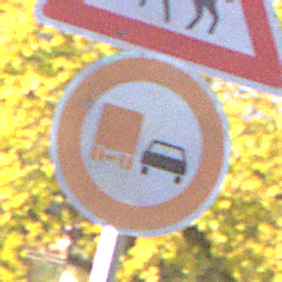
Verkehrszeichen: UeberholverbotKraftfahrzeuge
Zusatzzeichen oben: ReiterRechts
Umgebung: Outdoor, Urban
Tageszeit: SunriseSunset
Wetter: PartlyCloudy
Licht: Natural
Jahreszeit: Autumn
Kontrast: HighContrast